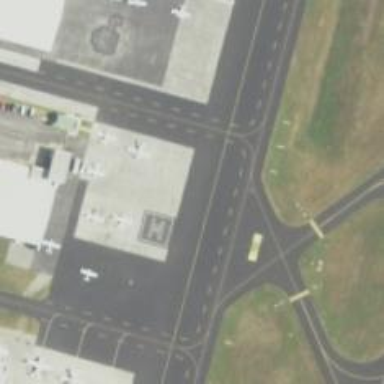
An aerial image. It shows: Image of taxiway at airport.